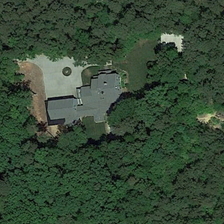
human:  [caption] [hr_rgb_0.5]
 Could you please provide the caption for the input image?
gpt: many green trees are around a building .

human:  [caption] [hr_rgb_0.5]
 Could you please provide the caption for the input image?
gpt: there is only a big house in the sparse residential region .

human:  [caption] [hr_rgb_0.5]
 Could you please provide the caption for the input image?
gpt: many green trees are around a building .

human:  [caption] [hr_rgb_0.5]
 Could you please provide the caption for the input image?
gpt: there is only a big house in the sparse residential region .

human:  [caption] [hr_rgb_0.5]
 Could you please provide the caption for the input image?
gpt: many green trees are around a building .